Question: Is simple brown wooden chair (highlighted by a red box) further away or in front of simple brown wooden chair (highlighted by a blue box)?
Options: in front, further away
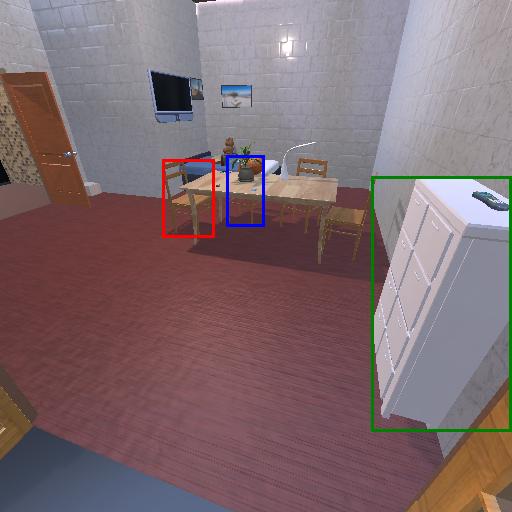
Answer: in front